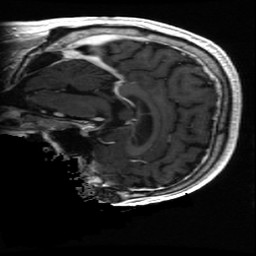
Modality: T1w
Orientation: sagittal
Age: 68
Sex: male
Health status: ill